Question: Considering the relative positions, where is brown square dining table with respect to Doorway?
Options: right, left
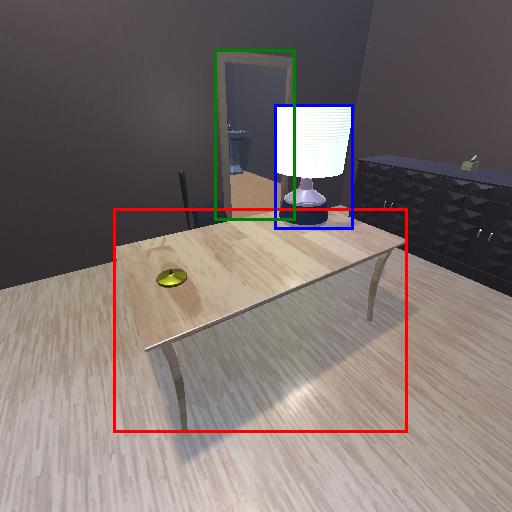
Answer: right